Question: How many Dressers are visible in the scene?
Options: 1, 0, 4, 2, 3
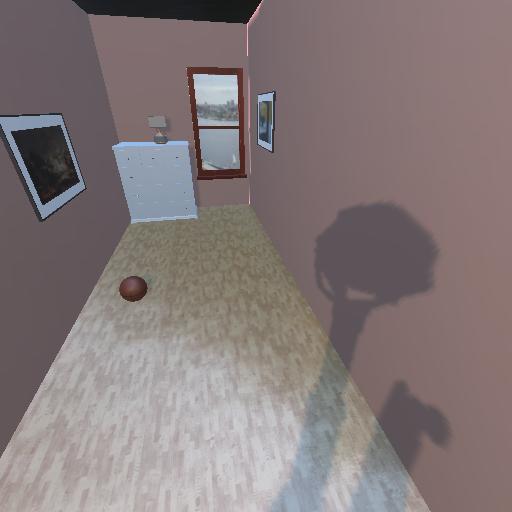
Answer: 1